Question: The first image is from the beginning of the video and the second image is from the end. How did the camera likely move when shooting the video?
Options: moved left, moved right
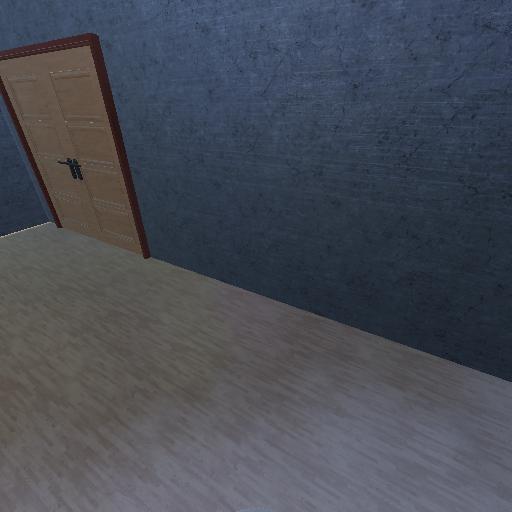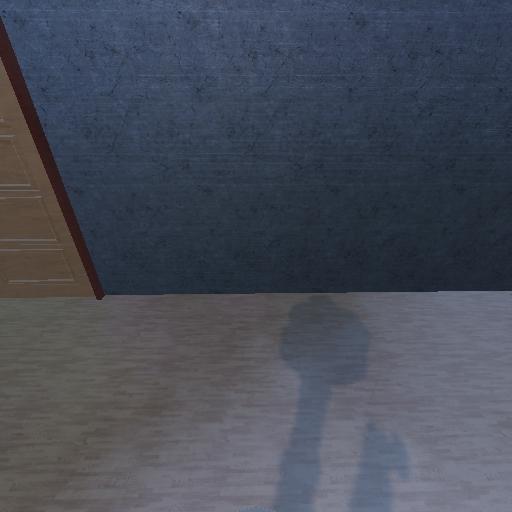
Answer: moved left